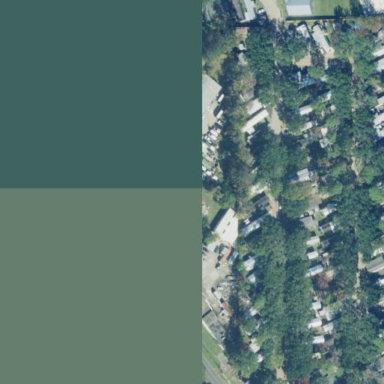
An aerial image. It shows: Residential area designated as trailer park.